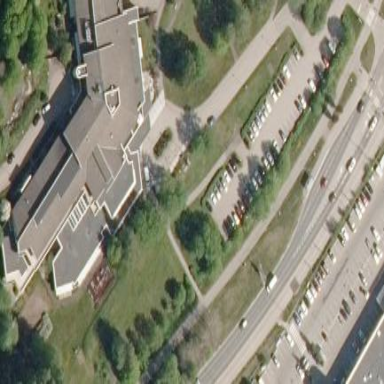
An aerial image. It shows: Nursing home.